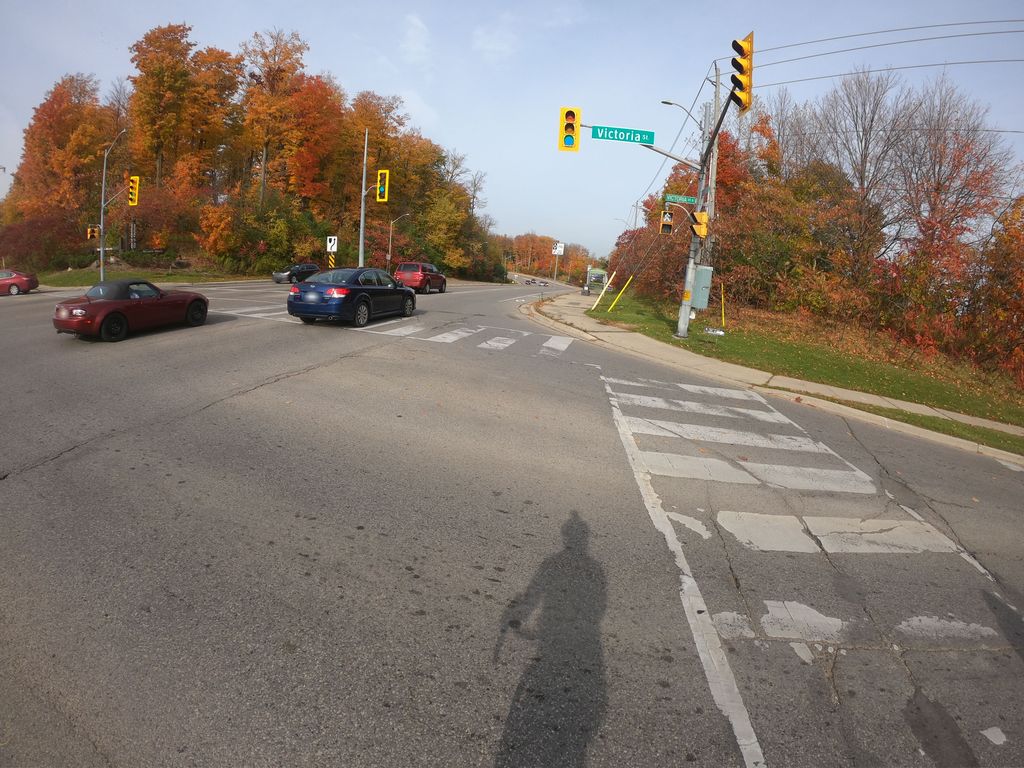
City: kitchener-waterloo